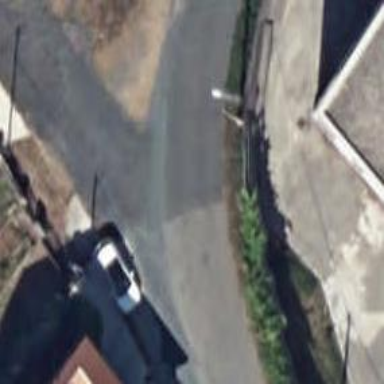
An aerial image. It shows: Residential road paved with concrete.